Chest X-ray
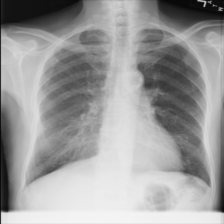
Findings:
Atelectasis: negative
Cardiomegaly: negative
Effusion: negative
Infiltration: negative
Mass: negative
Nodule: positive
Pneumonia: negative
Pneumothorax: negative
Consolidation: negative
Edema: negative
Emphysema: negative
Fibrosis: negative
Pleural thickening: negative
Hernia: negative